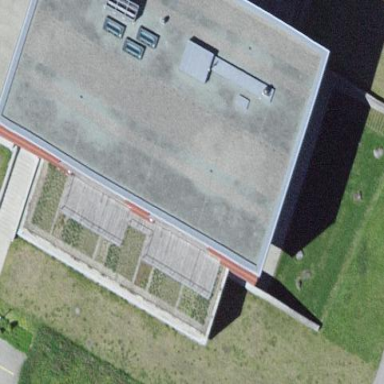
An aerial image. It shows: Industrial building with flat roof.